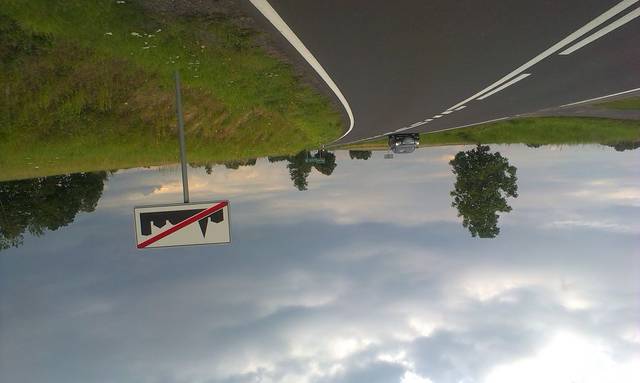
Region: Germany
Coordinates: 53.589, 16.399